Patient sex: M
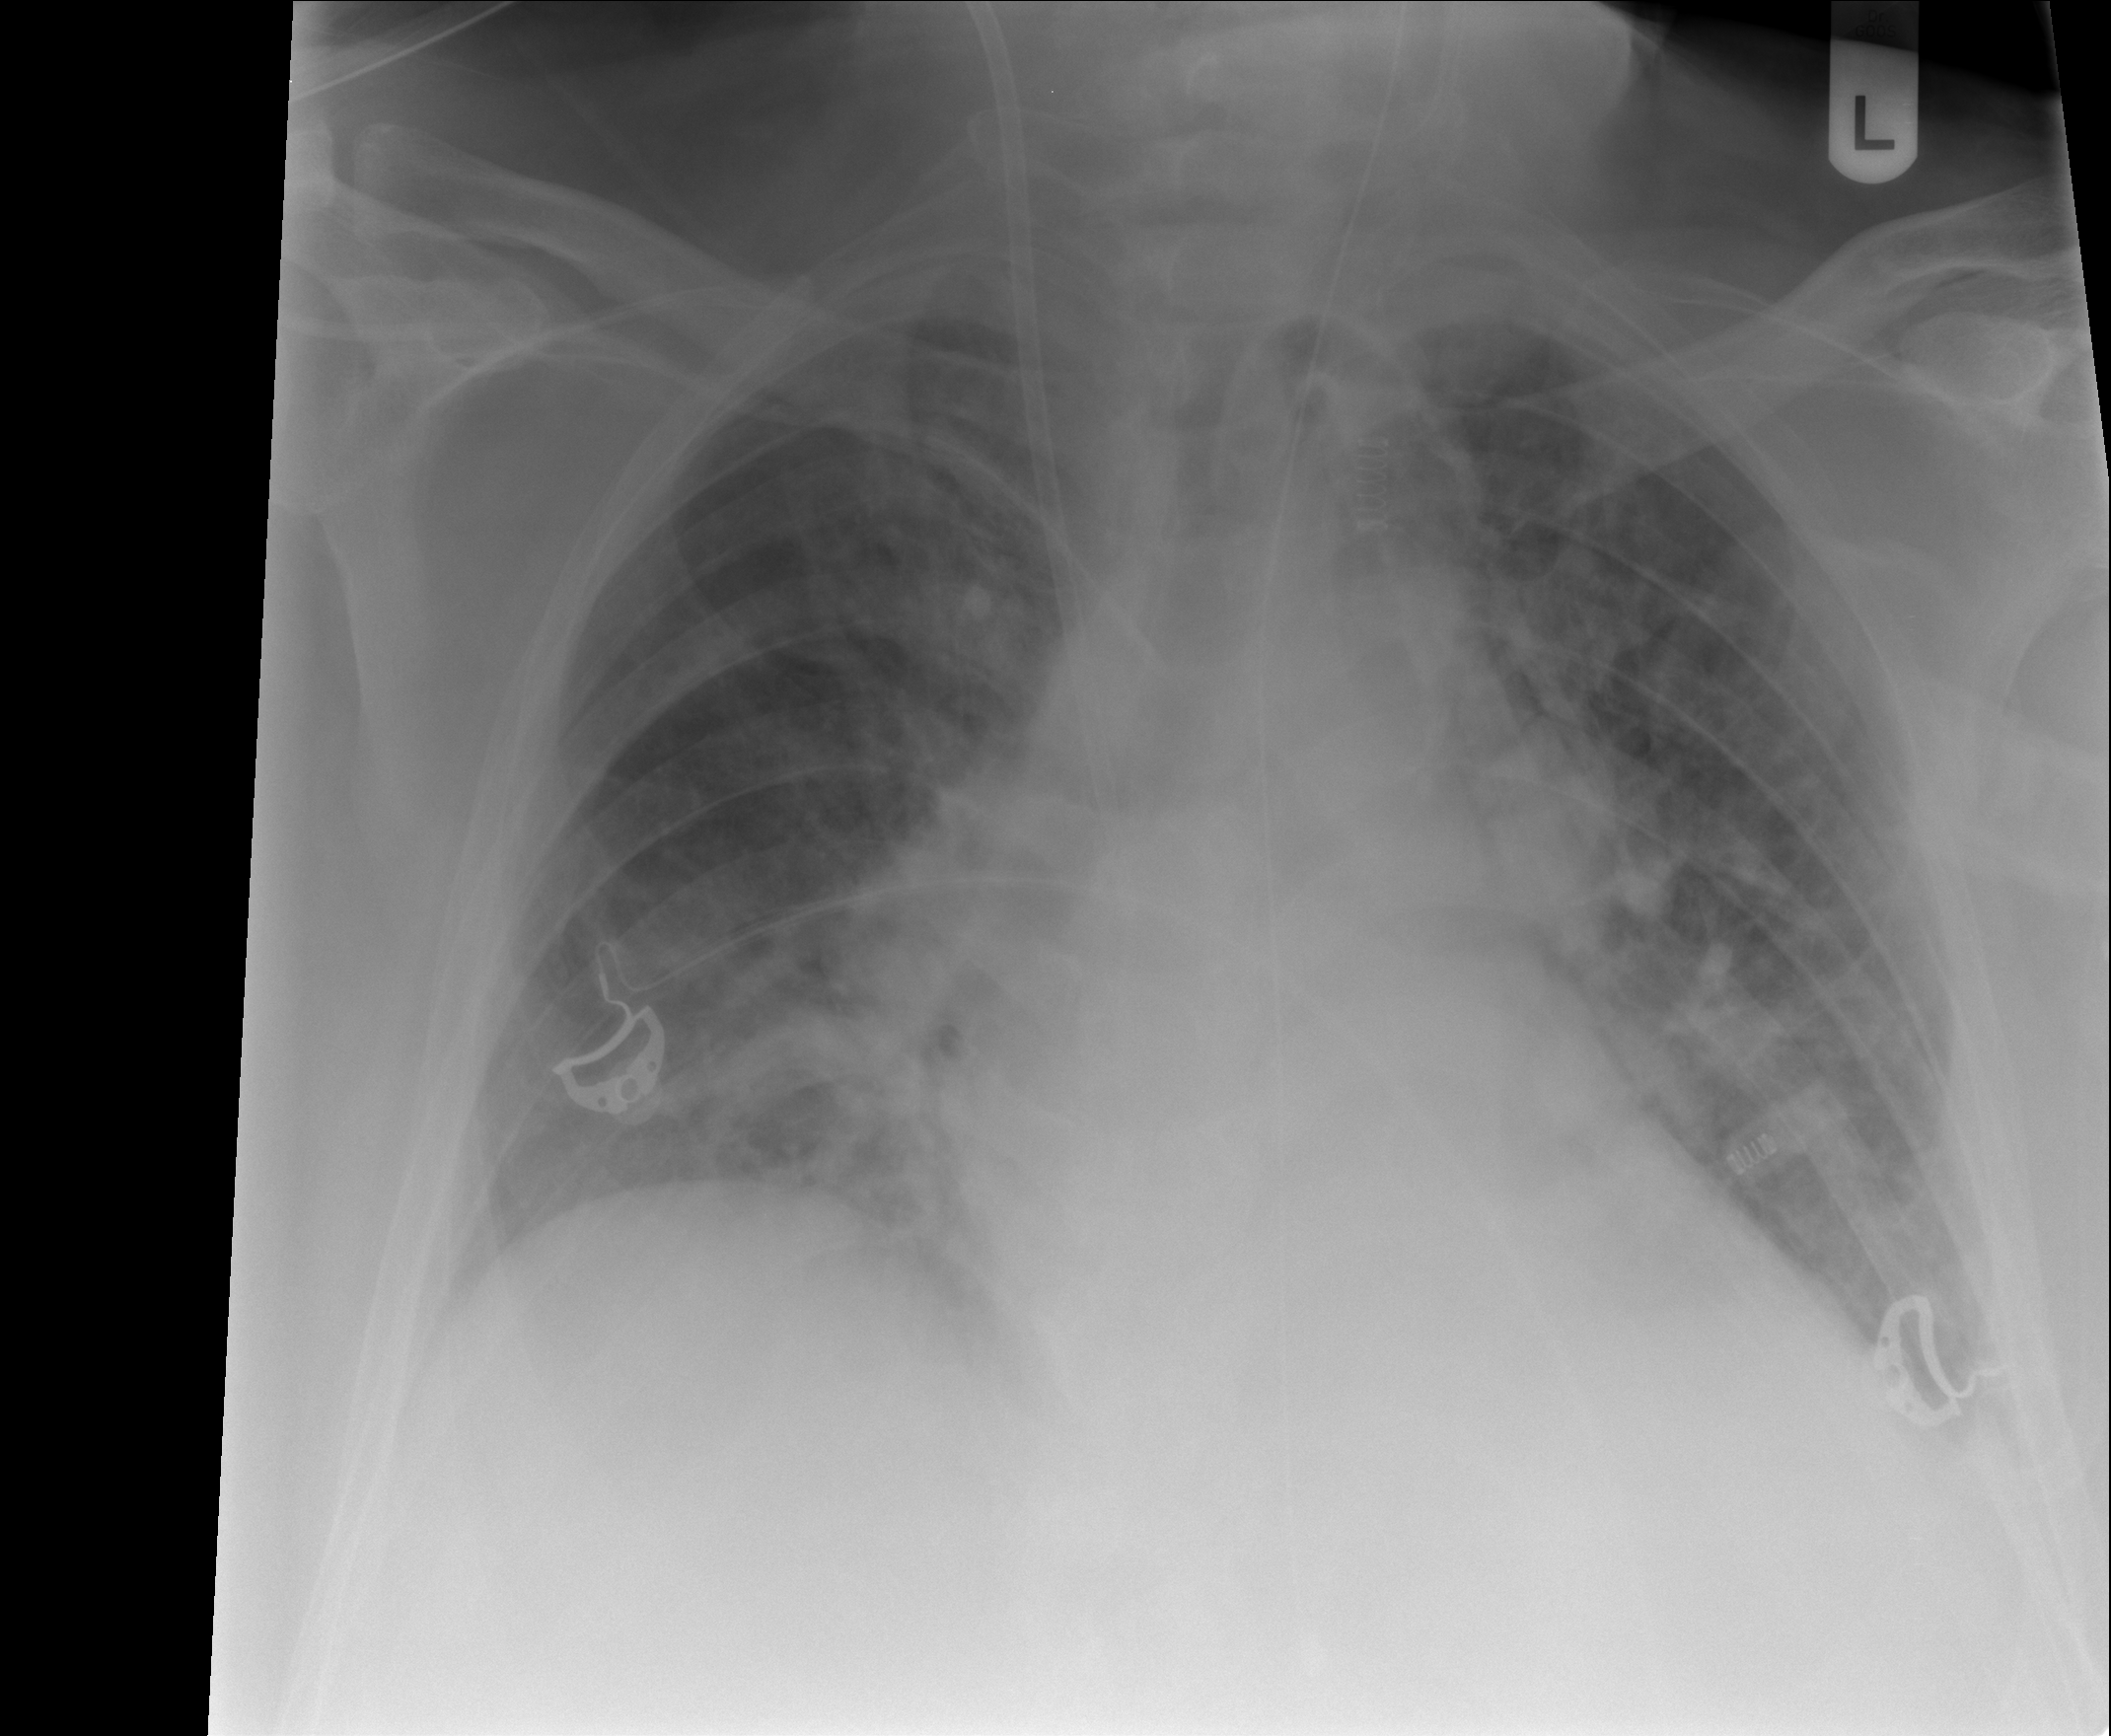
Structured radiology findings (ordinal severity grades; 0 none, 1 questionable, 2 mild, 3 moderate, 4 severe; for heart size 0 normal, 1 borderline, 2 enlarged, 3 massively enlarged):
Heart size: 2
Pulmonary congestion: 3
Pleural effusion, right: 0
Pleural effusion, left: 2
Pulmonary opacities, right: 3
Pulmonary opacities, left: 3
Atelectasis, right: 2
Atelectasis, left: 2